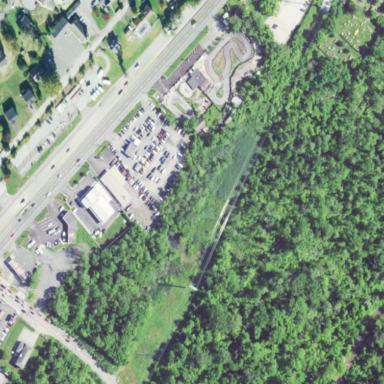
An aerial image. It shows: Commercial area featuring go-carts for leisure land use.